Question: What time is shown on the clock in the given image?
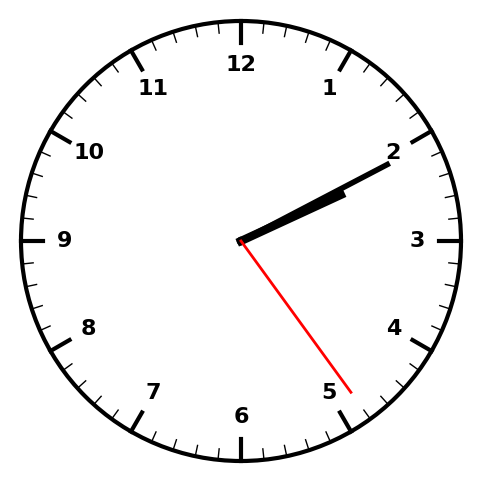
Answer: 02:10:24